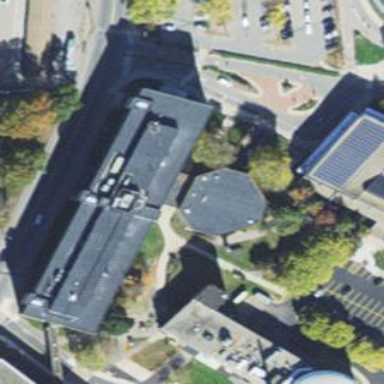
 black rooftop. The building has tan color and features brutalist architecture."